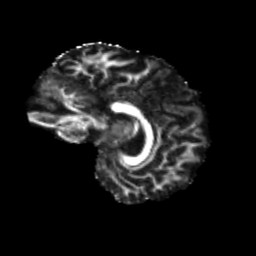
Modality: FA
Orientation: sagittal
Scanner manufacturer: siemens
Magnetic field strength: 3 T
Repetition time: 4 s
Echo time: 0.0594 s